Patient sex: M
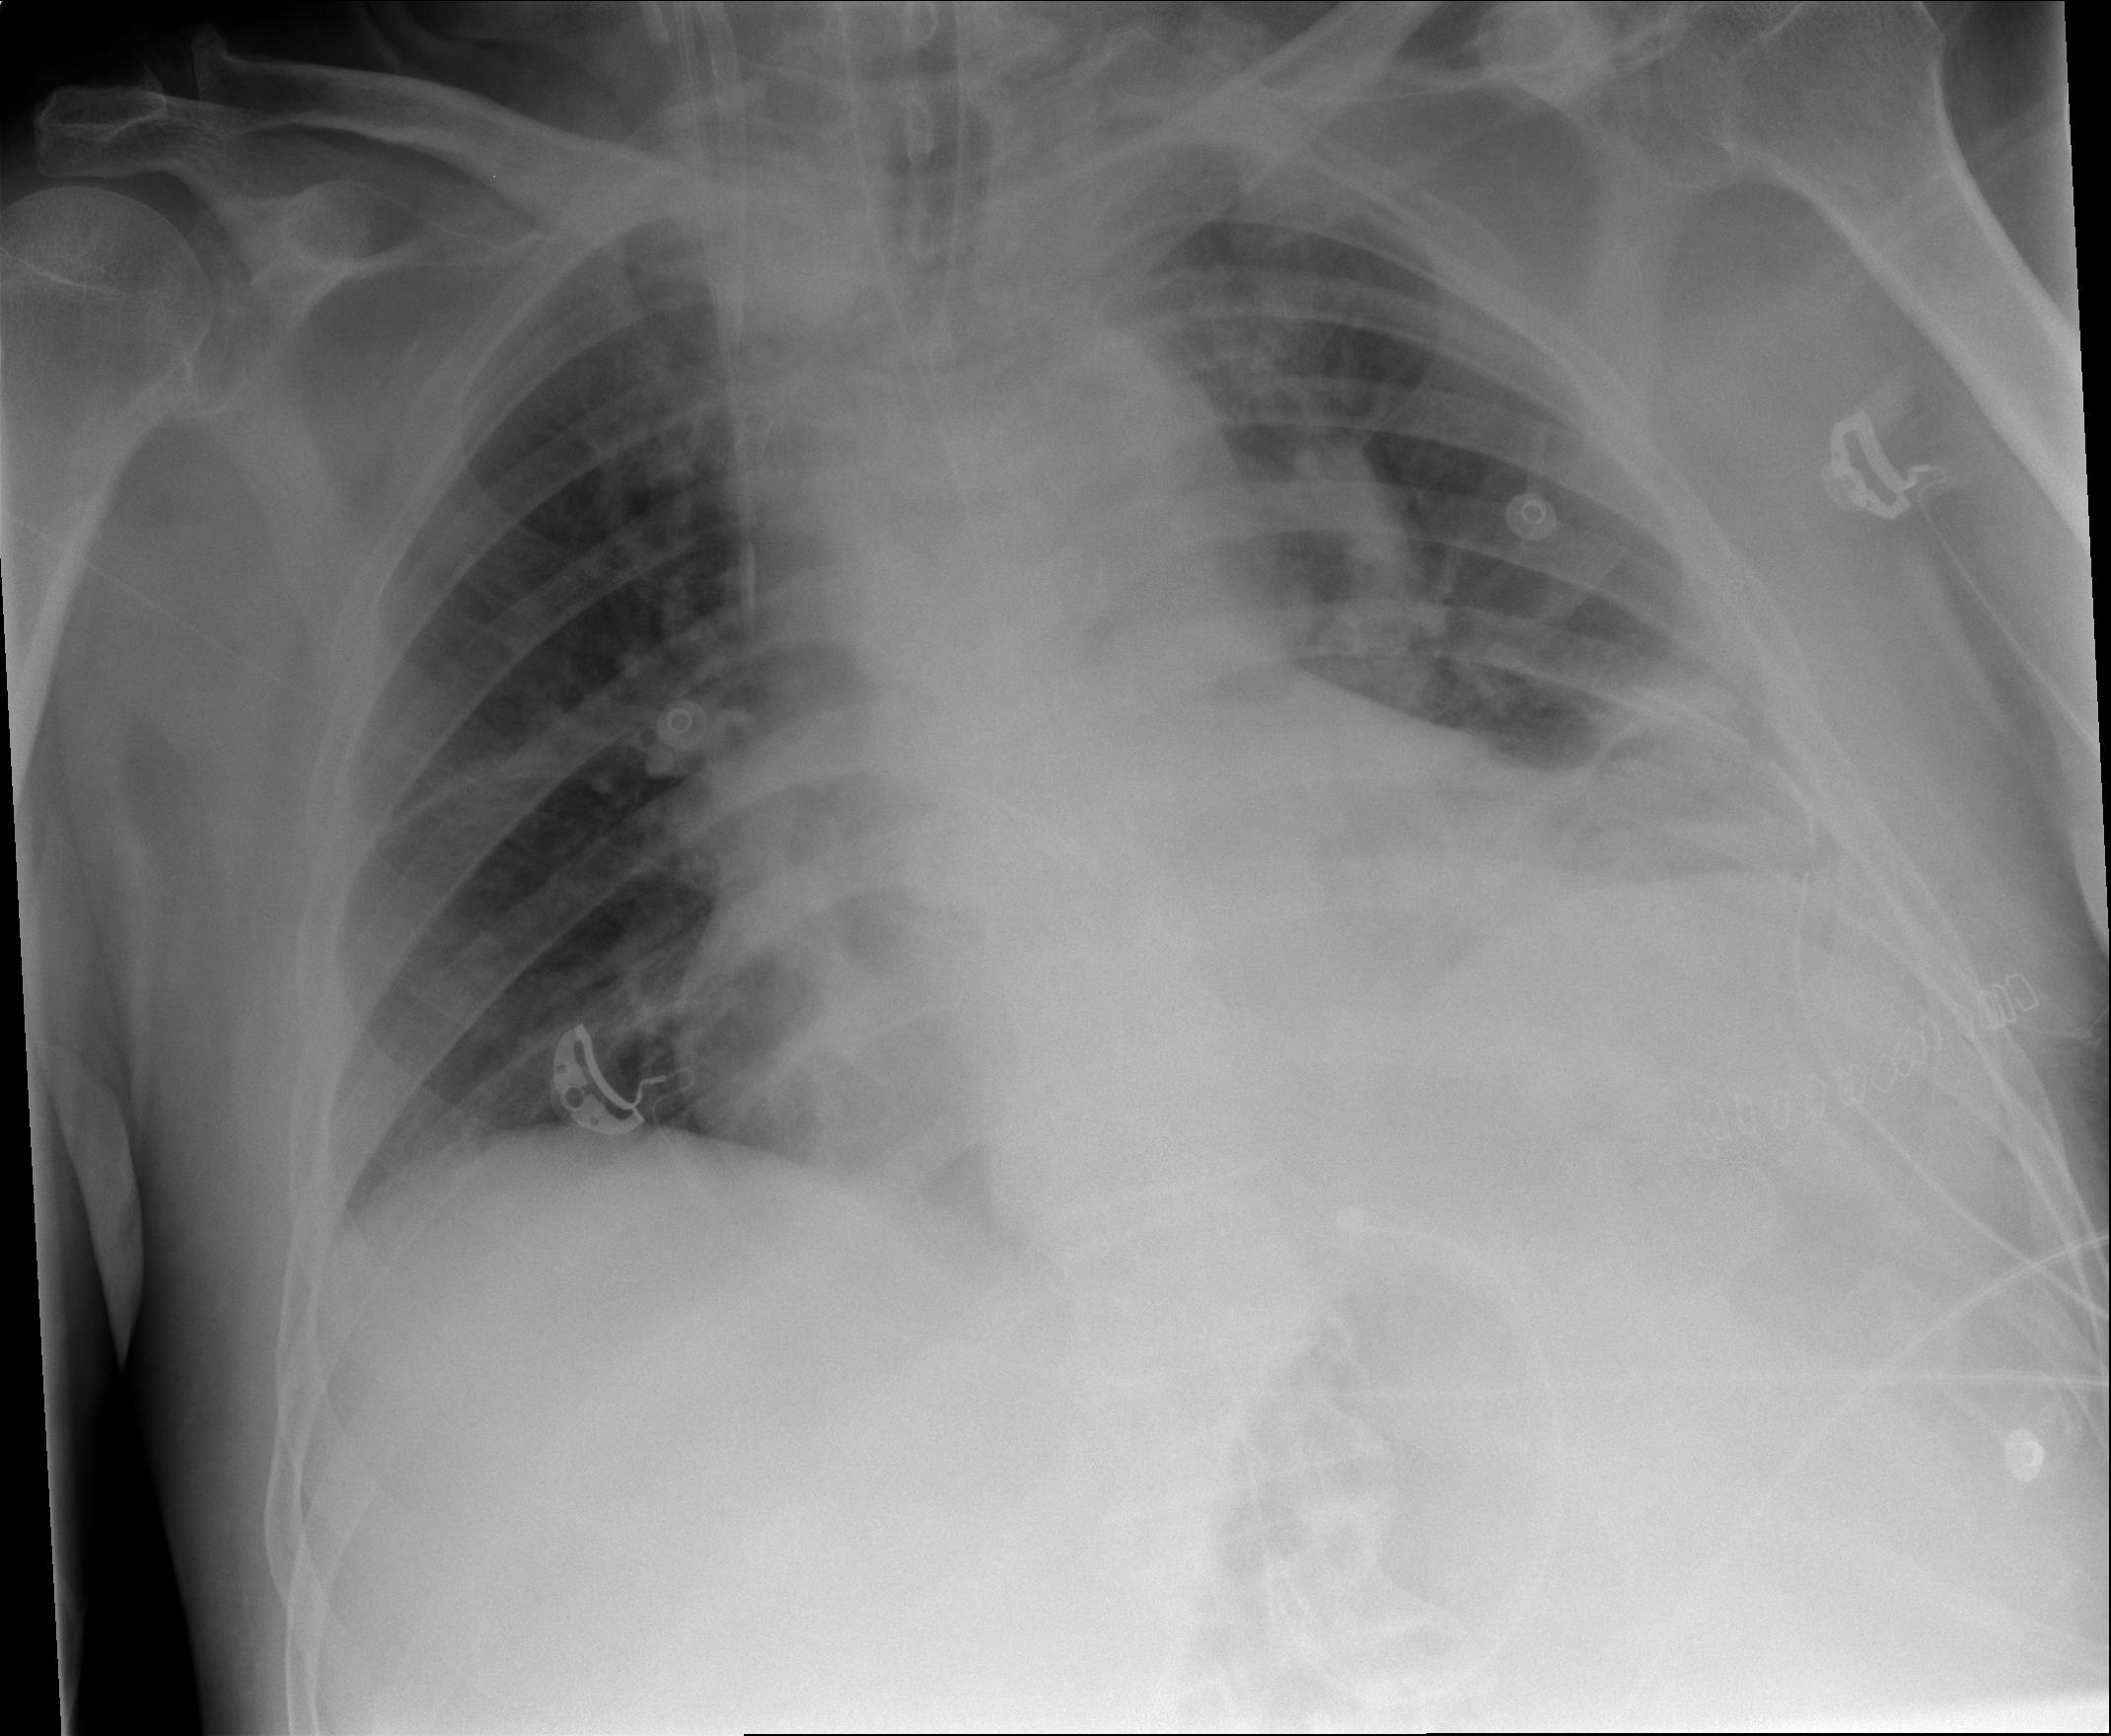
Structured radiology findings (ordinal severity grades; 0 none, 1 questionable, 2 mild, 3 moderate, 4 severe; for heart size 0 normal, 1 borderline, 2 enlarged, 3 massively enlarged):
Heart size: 2
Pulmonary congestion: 0
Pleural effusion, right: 0
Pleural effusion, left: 2
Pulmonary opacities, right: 0
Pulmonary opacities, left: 0
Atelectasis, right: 0
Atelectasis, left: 2